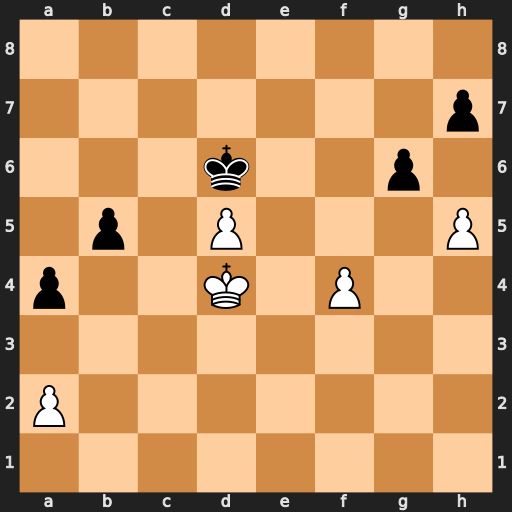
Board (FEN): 8/7p/3k2p1/1p1P3P/p2K1P2/8/P7/8
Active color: w
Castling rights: -
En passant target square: -
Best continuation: hxg6 hxg6 a3 b4 axb4